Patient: sex F, age 44
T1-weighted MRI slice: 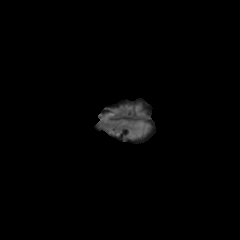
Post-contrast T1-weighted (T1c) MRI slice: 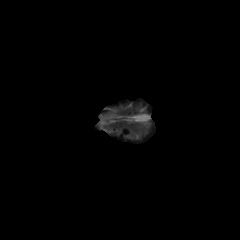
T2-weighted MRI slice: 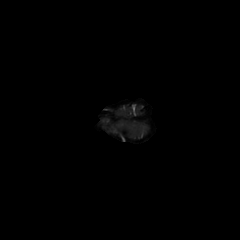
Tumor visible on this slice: yes
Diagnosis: Glioblastoma, IDH-wildtype
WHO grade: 4